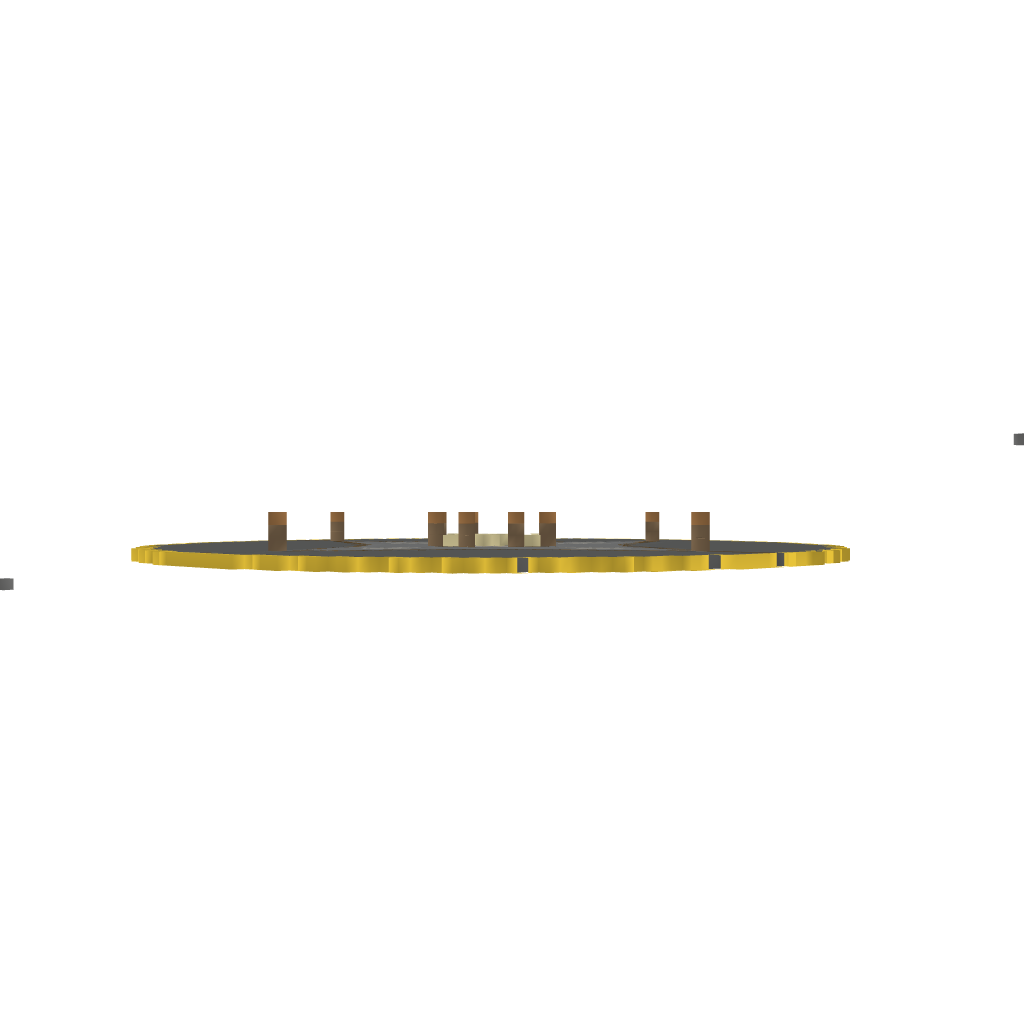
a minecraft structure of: EasySpawn2